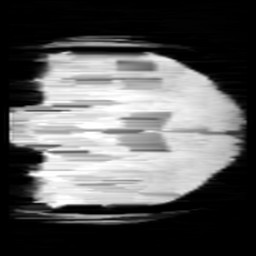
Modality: minIP
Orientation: coronal
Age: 14
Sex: female
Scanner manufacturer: siemens
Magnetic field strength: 3 T
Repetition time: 0.027 s
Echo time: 0.02 s